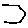
Label: hexagon